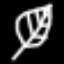
Label: leaf